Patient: sex M, age 65
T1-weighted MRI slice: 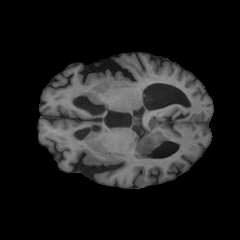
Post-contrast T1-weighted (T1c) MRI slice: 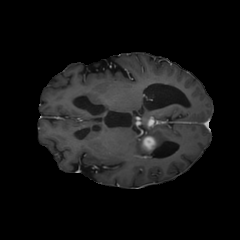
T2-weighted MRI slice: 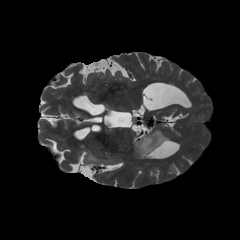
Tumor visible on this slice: yes
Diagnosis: Glioblastoma, IDH-wildtype
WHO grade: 4